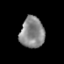
Tissue: prostate
Cell type: T cells
Senescence score: 0.3505
Nuclear area (px): 737
Mean DAPI intensity: 136.138